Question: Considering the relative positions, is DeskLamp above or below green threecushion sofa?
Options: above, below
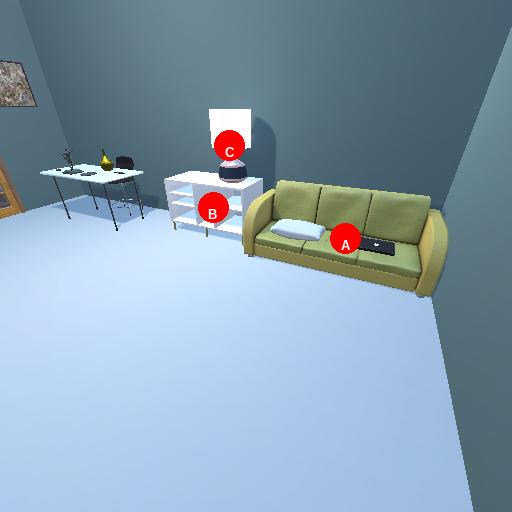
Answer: above